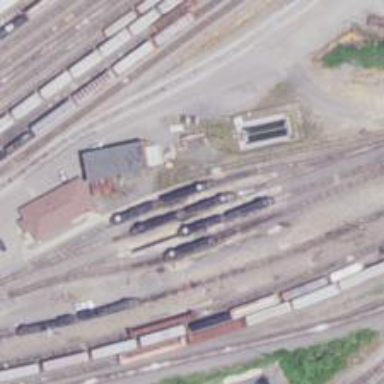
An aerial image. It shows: Railway yard.